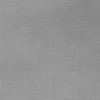
Label: dusty